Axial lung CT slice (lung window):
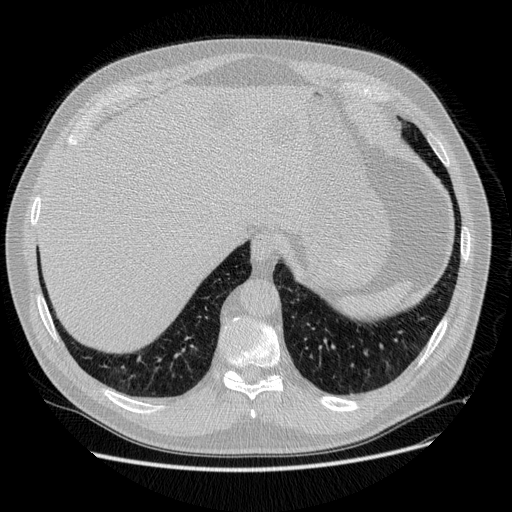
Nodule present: no